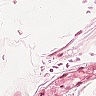
Metastatic tissue present: no